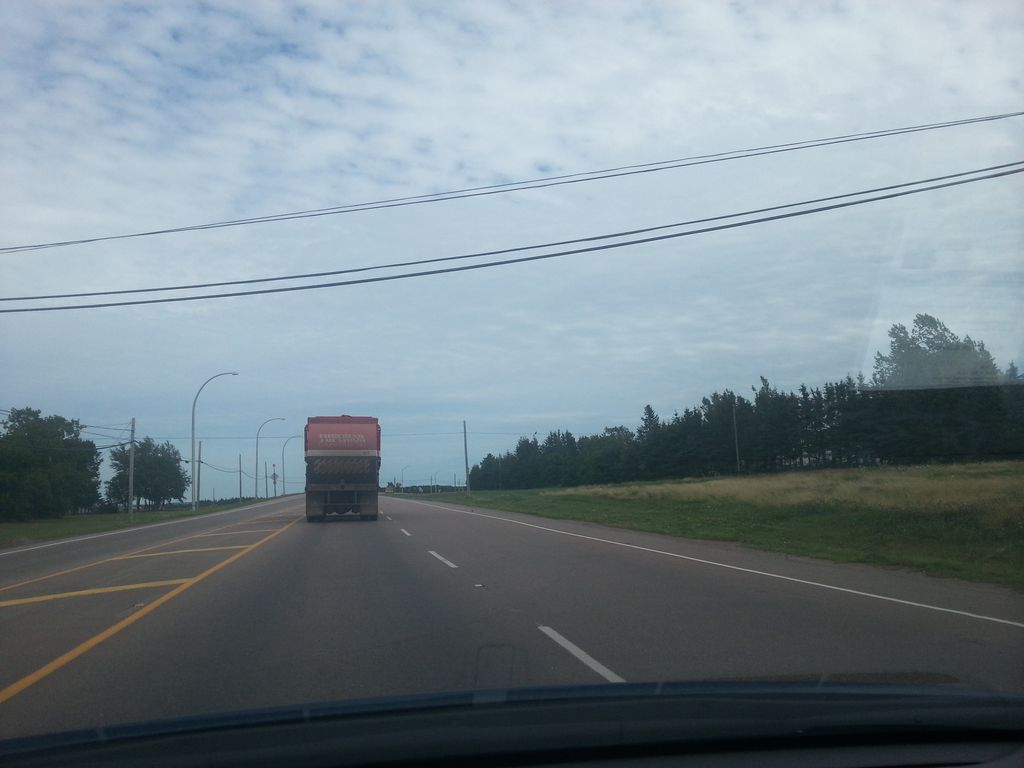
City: charlottetown